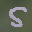
Label: 5